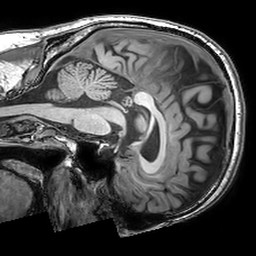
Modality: T1w
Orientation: sagittal
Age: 48
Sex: male
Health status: healthy
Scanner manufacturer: philips
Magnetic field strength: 3 T
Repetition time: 0.007044 s
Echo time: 0.003181 s